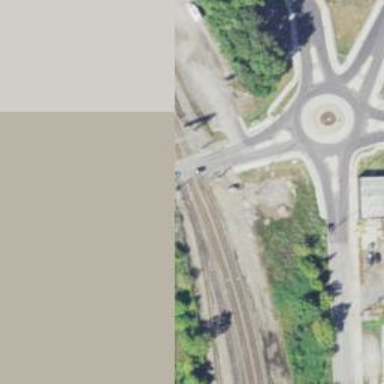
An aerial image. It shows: Railway level crossing.